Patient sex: F
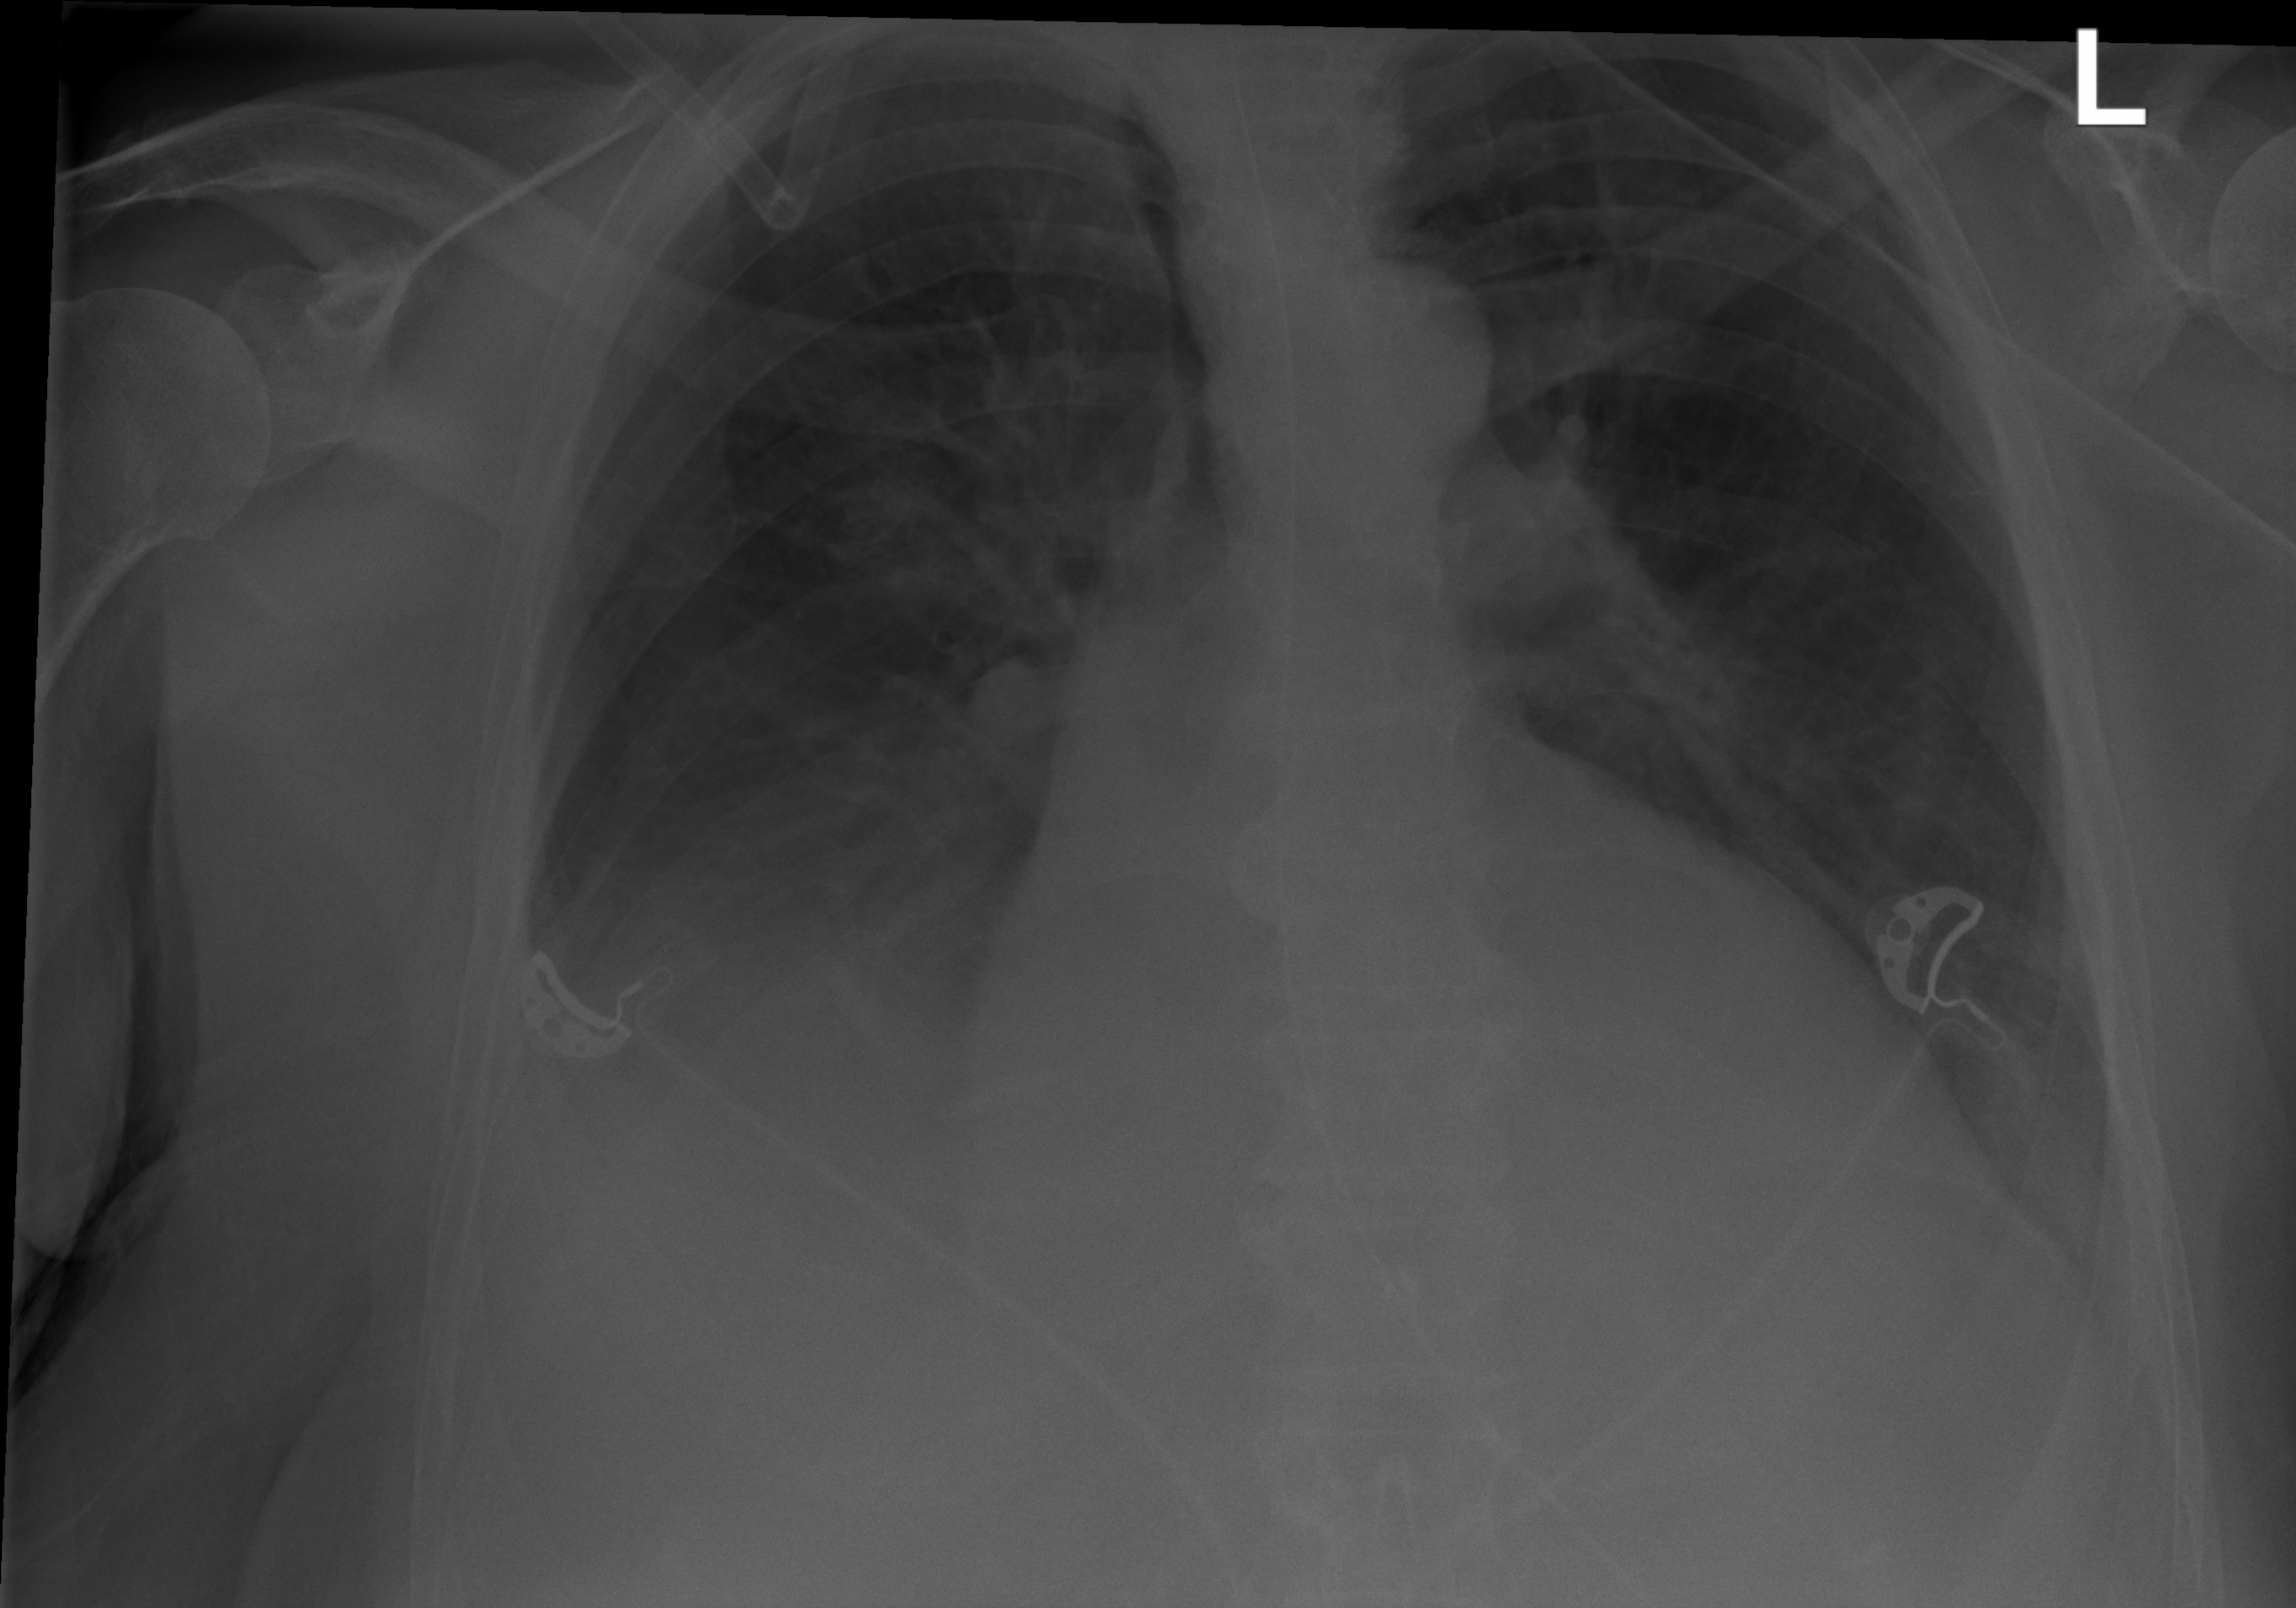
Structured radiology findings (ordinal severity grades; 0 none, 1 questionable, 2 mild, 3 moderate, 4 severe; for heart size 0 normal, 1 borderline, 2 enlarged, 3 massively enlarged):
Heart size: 1
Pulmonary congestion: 2
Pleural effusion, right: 2
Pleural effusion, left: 2
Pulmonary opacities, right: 0
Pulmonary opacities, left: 0
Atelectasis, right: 2
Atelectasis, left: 2